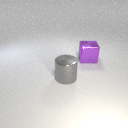
large gray metal cylinder to the left of large purple metal cube